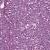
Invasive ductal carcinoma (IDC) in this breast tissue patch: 1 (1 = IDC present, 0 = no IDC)